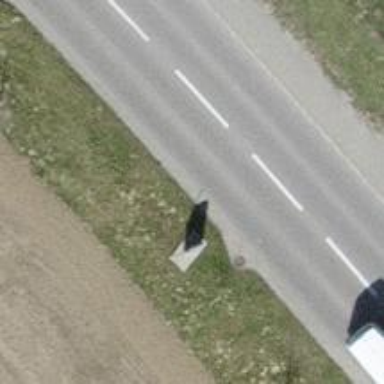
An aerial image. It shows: Tertiary road with asphalt surface. There is track for cyclists on the left side.